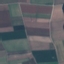
Land use / land cover class: PermanentCrop